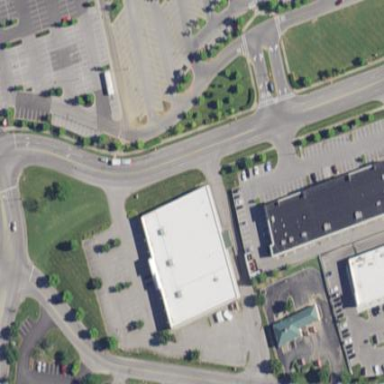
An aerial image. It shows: Building that houses furniture shop.